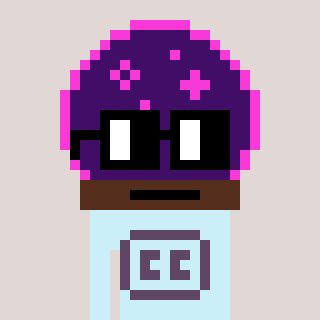
a pixel art character with square black glasses, a crystalball-shaped head and a cold-colored body on a warm background